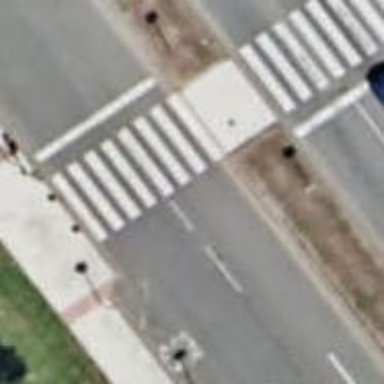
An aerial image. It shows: Road crossing with traffic signals.